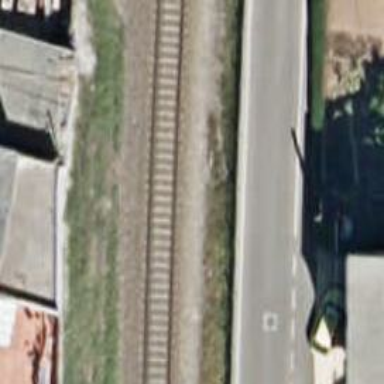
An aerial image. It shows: Railway track.